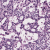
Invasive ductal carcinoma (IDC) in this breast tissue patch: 0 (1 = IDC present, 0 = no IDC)